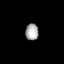
Tissue: skin
Cell type: Others
Senescence score: 0.6792
Nuclear area (px): 210
Mean DAPI intensity: 169.543